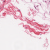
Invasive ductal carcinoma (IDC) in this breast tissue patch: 0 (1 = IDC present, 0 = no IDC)